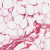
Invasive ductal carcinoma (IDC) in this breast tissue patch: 0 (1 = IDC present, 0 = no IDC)